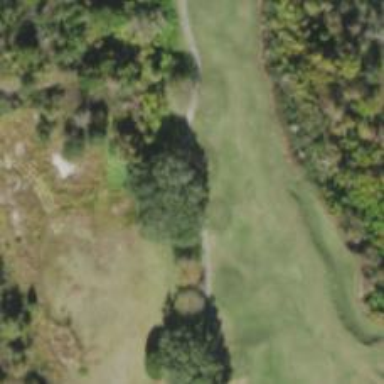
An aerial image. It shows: Service road designated as golf cart path.